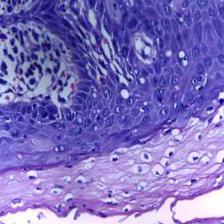
Diagnosis: OSCC